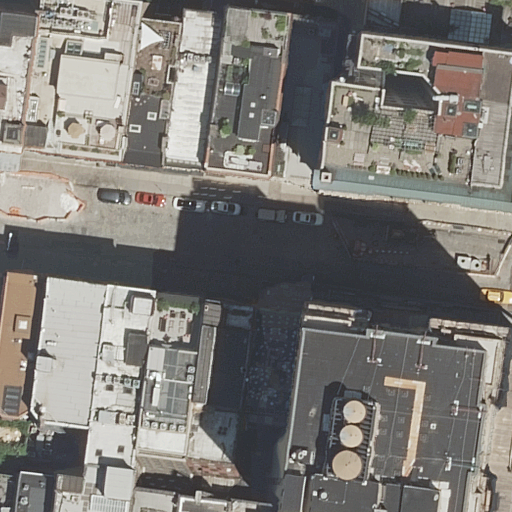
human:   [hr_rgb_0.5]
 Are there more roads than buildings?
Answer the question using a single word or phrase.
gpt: no

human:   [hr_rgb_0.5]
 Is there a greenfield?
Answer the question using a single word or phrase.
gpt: no

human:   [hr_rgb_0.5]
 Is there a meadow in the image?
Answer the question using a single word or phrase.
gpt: no

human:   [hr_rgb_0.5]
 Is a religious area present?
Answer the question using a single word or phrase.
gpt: no

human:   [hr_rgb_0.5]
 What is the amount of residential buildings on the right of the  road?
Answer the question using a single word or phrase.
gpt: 5

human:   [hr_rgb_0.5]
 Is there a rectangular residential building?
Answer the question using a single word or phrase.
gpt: yes

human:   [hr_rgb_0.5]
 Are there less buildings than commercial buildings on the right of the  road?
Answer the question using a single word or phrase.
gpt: no

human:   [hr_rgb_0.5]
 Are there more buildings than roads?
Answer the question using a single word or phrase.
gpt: yes

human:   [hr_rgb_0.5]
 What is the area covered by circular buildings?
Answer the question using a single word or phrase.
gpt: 0m2

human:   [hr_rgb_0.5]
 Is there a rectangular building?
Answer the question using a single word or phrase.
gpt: yes

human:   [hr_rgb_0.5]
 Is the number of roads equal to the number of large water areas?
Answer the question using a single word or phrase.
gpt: no

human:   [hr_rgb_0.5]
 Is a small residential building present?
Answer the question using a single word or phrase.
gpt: yes

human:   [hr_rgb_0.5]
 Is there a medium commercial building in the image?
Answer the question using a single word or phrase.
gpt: no

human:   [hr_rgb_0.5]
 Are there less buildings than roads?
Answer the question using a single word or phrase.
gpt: no

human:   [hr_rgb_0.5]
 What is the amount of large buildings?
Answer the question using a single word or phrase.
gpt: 3

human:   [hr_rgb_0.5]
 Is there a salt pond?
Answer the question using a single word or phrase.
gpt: no

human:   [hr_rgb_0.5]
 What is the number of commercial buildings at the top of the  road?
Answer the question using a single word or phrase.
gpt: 0

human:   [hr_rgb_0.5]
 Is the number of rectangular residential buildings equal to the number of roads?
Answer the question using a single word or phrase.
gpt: no

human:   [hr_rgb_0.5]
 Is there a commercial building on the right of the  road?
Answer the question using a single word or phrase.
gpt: no

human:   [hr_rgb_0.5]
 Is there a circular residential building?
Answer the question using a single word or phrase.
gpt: no

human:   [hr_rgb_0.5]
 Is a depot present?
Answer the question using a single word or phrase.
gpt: no

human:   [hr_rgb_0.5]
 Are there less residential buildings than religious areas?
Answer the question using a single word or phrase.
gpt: no

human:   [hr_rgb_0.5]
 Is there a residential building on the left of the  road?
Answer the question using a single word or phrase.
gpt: yes

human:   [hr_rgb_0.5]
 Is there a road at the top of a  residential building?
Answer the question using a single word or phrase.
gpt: yes

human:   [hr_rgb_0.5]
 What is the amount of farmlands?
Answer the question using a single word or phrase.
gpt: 0

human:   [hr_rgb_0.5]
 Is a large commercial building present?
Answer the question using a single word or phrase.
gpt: no

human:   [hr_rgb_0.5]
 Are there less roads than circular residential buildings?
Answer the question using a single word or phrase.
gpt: no

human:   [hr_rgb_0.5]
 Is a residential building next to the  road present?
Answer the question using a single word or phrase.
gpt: yes

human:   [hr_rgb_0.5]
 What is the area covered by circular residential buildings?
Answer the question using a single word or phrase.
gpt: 0m2

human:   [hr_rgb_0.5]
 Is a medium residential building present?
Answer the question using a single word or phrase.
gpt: yes

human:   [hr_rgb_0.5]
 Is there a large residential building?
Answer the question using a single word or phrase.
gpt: yes

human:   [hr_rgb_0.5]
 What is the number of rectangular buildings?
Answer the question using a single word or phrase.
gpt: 19

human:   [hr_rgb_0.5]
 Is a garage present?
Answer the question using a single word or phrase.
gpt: no

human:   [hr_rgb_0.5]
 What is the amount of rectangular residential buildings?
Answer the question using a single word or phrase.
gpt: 19

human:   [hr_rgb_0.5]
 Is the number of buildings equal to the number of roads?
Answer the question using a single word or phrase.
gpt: no

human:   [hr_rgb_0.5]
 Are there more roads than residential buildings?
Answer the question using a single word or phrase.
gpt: no